高二 · 代数
已知函数 $\mathrm{f}(\mathrm{x})=1 \mathrm{nx}$.

(I) 求曲线 $\mathrm{y}=\mathrm{f}(\mathrm{x})$ 在点 (1, f (1)) 处的切线方程;

(II) 求证: 当 $\mathrm{x}>0$ 时, $f(x) \geq 1-\frac{1}{x}$;

(III) 若 $\mathrm{x}-1>\mathrm{a} 1 \mathrm{nx}$ 对任意 $\mathrm{x}>1$ 恒成立, 求实数 $\mathrm{a}$ 的最大值.
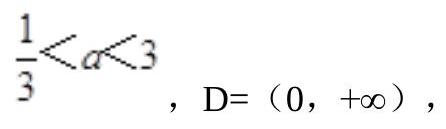
答案: 解：（I）

$$
f^{\prime}(x)=\frac{1}{x}, f^{\prime}(1)=1
$$

又 $\mathrm{f}(1)=0$, 所以切线方程为 $\mathrm{y}=\mathrm{x}-1$;

(II) 证明: 由题意知 $\mathrm{x}>0$, 令 $g(x)=f(x)-\left(1-\frac{1}{x}\right)=\ln x-1+\frac{1}{x} . g^{\prime}(x)=\frac{1}{x}-\frac{1}{x^{2}}=\frac{x-1}{x^{2}}$

令 $g^{\prime}(x)=\frac{x-1}{x^{2}}=0$, 解得 $x=1$.

易知当 $\mathrm{x}>1$ 时, $\mathrm{g}^{\prime}(\mathrm{x})>0$, 易知当 $0<\mathrm{x}<1$ 时, $\mathrm{g}^{\prime}(\mathrm{x})<0$.

即 $g(x)$ 在 $(0,1)$ 单调递减, 在 $(1,+\infty)$ 单调递增,

所以 $g(x) \min ^{2}=\mathrm{g}(1)=0, \mathrm{~g}(\mathrm{x}) \geq \mathrm{g}(1)=0$

即 $\mathrm{g}(\mathrm{x})=\mathrm{f}(\mathrm{x})-\left(1 \frac{1}{\mathrm{x}}\right) \geqslant 0$, 即 $\mathrm{x}>0$ 时, $f(x) \geq 1-\frac{1}{x}$ ；

(III) 设 $h(x)=x-1-a 1 n x(x \geq 1)$,

依题意, 对于任意 $x>1, h(x)>0$ 恒成立.

$h^{\prime}(x)=1-\frac{a}{x}=\frac{x-a}{x}, a \leq 1$ 时, $h^{\prime}(x)>0, h(x)$ 在 $[1,+\infty)$ 上单调递增,

当 $x>1$ 时, $h(x)>h(1)=0$, 满足题意.

$a>1$ 时, 随 $x$ 变化, h' $(x), h （ x)$ 的变化情况如下表:

| $\mathrm{x}$ | $(1, \mathrm{a})$ | $\mathrm{a}$ | $(\mathrm{a}$ |
| :--- | :--- | :--- | :--- |
| $\mathrm{h}^{\prime}(\mathrm{x})$ | - | 0 | + |
| $\mathrm{h}(\mathrm{x})$ | $\searrow$ | 极小值 | $\nearrow$ |

$h(x)$ 在 $(1, a)$ 上单调递减, 所以 $g(a)<g(1)=0$

即当 $a>1$ 时, 总存在 $g(a)<0$, 不合题意.

综上所述, 实数 $\mathrm{a}$ 的最大值为 1
解析: 答案:解：（I）

$$
f^{\prime}(x)=\frac{1}{x}, f^{\prime}(1)=1
$$

又 $\mathrm{f}(1)=0$, 所以切线方程为 $\mathrm{y}=\mathrm{x}-1$;

(II) 证明: 由题意知 $\mathrm{x}>0$, 令 $g(x)=f(x)-\left(1-\frac{1}{x}\right)=\ln x-1+\frac{1}{x} . g^{\prime}(x)=\frac{1}{x}-\frac{1}{x^{2}}=\frac{x-1}{x^{2}}$

令 $g^{\prime}(x)=\frac{x-1}{x^{2}}=0$, 解得 $x=1$.

易知当 $\mathrm{x}>1$ 时, $\mathrm{g}^{\prime}(\mathrm{x})>0$, 易知当 $0<\mathrm{x}<1$ 时, $\mathrm{g}^{\prime}(\mathrm{x})<0$.

即 $g(x)$ 在 $(0,1)$ 单调递减, 在 $(1,+\infty)$ 单调递增,

所以 $g(x) \min ^{2}=\mathrm{g}(1)=0, \mathrm{~g}(\mathrm{x}) \geq \mathrm{g}(1)=0$

即 $\mathrm{g}(\mathrm{x})=\mathrm{f}(\mathrm{x})-\left(1 \frac{1}{\mathrm{x}}\right) \geqslant 0$, 即 $\mathrm{x}>0$ 时, $f(x) \geq 1-\frac{1}{x}$ ；

(III) 设 $h(x)=x-1-a 1 n x(x \geq 1)$,

依题意, 对于任意 $x>1, h(x)>0$ 恒成立.

$h^{\prime}(x)=1-\frac{a}{x}=\frac{x-a}{x}, a \leq 1$ 时, $h^{\prime}(x)>0, h(x)$ 在 $[1,+\infty)$ 上单调递增,

当 $x>1$ 时, $h(x)>h(1)=0$, 满足题意.

$a>1$ 时, 随 $x$ 变化, h' $(x), h （ x)$ 的变化情况如下表:

| $\mathrm{x}$ | $(1, \mathrm{a})$ | $\mathrm{a}$ | $(\mathrm{a}$ |
| :--- | :--- | :--- | :--- |
| $\mathrm{h}^{\prime}(\mathrm{x})$ | - | 0 | + |
| $\mathrm{h}(\mathrm{x})$ | $\searrow$ | 极小值 | $\nearrow$ |

$h(x)$ 在 $(1, a)$ 上单调递减, 所以 $g(a)<g(1)=0$

即当 $a>1$ 时, 总存在 $g(a)<0$, 不合题意.

综上所述, 实数 $\mathrm{a}$ 的最大值为 1
【解析】【分析】(I) 求出导函数 $f^{\prime}(x)=\frac{1}{x}$, 求出斜率 $\mathrm{f}^{\prime}(1)=1$, 然后求解切线方程. (II) 化

简 $g(x)=f(x)-\left(1-\frac{1}{x}\right)=\ln x-1+\frac{1}{x}$. 求出 $g^{\prime}(x)=\frac{1}{x}-\frac{1}{x^{2}}=\frac{x-1}{x^{2}}$, 令 $g^{\prime}(x)=\frac{x-1}{x^{2}}=0$, 解得 $\mathrm{x}=1$. 判断函数的单调性求出极小值, 推出结果. (III) 设 $\mathrm{h}(\mathrm{x})=\mathrm{x}-1-\mathrm{a} 1 \mathrm{nx}(\mathrm{x} \geq 1$ ), 依题意, 对于任意 $\mathrm{x}>1, \mathrm{~h}(\mathrm{x})>0$ 恒成立. $h^{\prime}(x)=1-\frac{a}{x}=\frac{x-a}{x}, \mathrm{a} \leq 1$ 时, $\mathrm{a}>1$ 时, 判断函数的单调性, 求解最值推出结论即可.22. 答案:(1) 解: 记 $h(x)=2 x^{2}-3(1+a) x+6 a(a<1)$

$\triangle=9(1+a)^{2}-48 a=(3 a-1)(3 a-9)$,

当 $\triangle<0$, 即

当 $0<a \leq \frac{1}{3}, \quad D=\left(0, \frac{3+3 a-\sqrt{9 a^{2}-30 a+9}}{4}\right) \cup\left(\frac{3+3 a+\sqrt{9 a^{2}-30 a+9}}{4},+\infty\right)$

当 $a \leq 0$,

$$
D=\left(\frac{3+3 a+\sqrt{9 a^{2}-30 a+9}}{4},+\infty\right)
$$

(2) 解: 由 $f^{\prime}(x)=6 x^{2}-6(1+a) x+6 a=0$ 得 $x=1$, $a$,

(1)当 $\frac{1}{3}<\alpha<1, \mathrm{f}(\mathrm{x})$ 在 D内有一个极大值点 $\mathrm{a}$, 有一个极小值点;

(2)当 $0<a \leq \frac{1}{3}, \because h(1)=2-3(1+\mathrm{a})+6 \mathrm{a}=3 \mathrm{a}-1 \leq 0$,

h (a) $=2 a^{2}-3(1+a) a+6 a=3 a-a^{2}>0$,

$\therefore 1 \notin \mathrm{D}, \mathrm{a} \in \mathrm{D}$,

$\therefore \mathrm{f}(\mathrm{x})$ 在 $\mathrm{D}$ 内有一个极大值点 $\mathrm{a}$.

(3) 当 $\mathrm{a} \leq 0$, 则 $\mathrm{a} \notin \mathrm{D}$,

又 $\because h(1)=2-3(1+a)+6 a=3 a-1<0$.

$\therefore \mathrm{f}(\mathrm{x})$ 在 $\mathrm{D}$ 内有无极值点

【解析】【分析】(1) 根据方程 $2 \mathrm{x}^{2}-3(1+\mathrm{a}) \mathrm{x}+6 \mathrm{a}=0$ 的判别式讨论 $\mathrm{a}$ 的范围, 求出相应 $\mathrm{D}$ 即可; （2）由 $f^{\prime}(x)=6 x^{2}-6(1+a) x+6 a=0$ 得 $x=1$, $a$, 然后根据（1）中讨论的 $a$ 的取值范围分别求出函数极值即可。